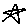
Label: star